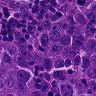
Metastatic tissue present: yes